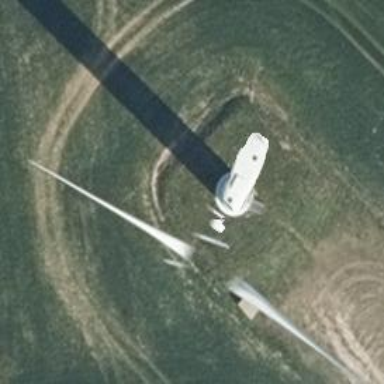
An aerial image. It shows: Wind generator powered by horizontal-axis wind turbine.